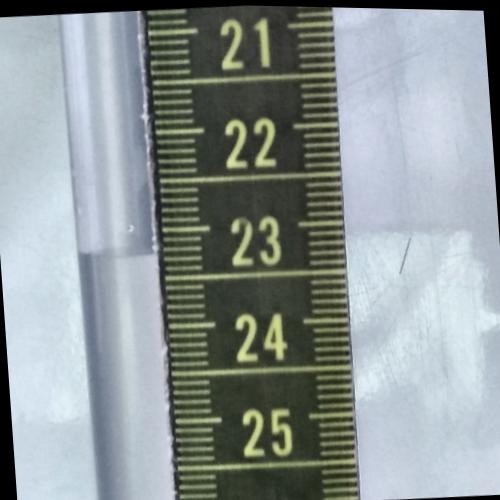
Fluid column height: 23.3 cm